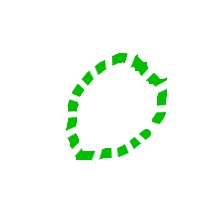
Shape: circle